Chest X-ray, PA view. Patient: 33 years old, sex M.
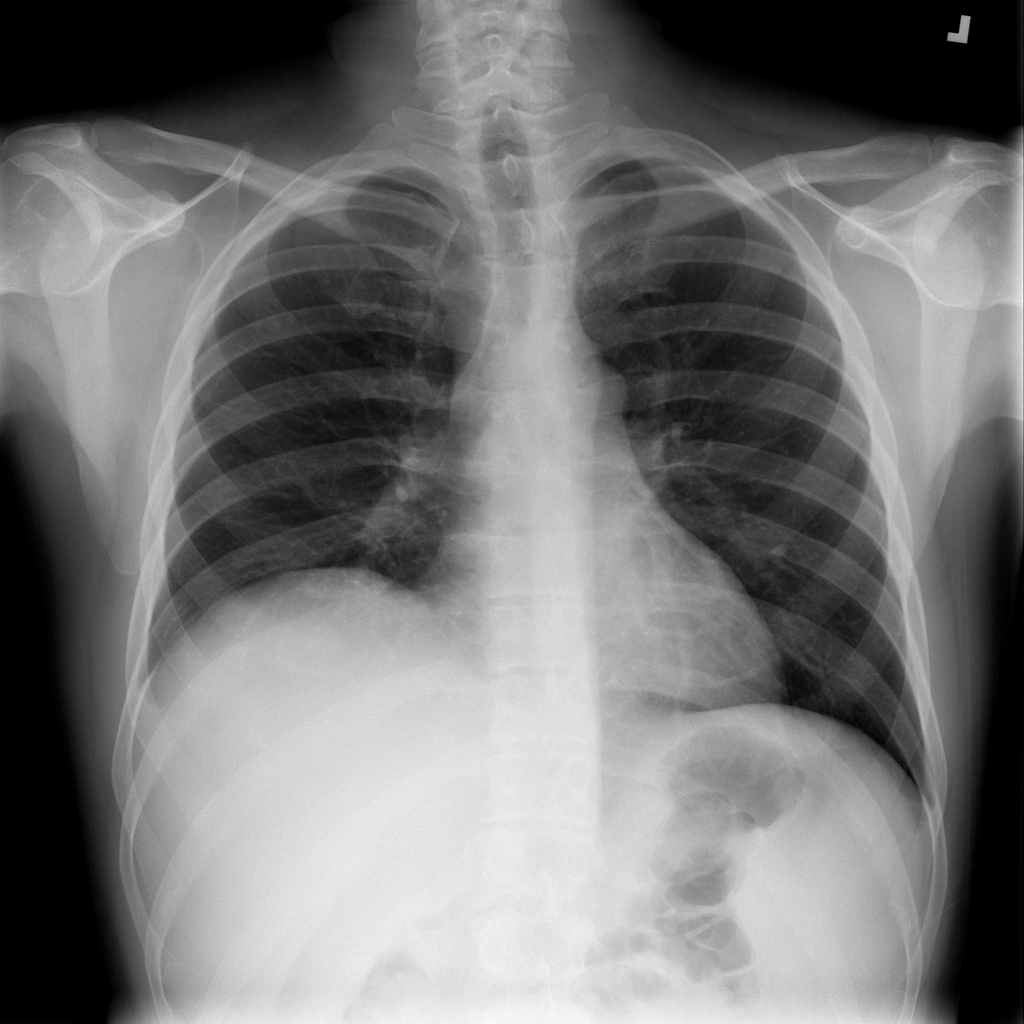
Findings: Pneumonia